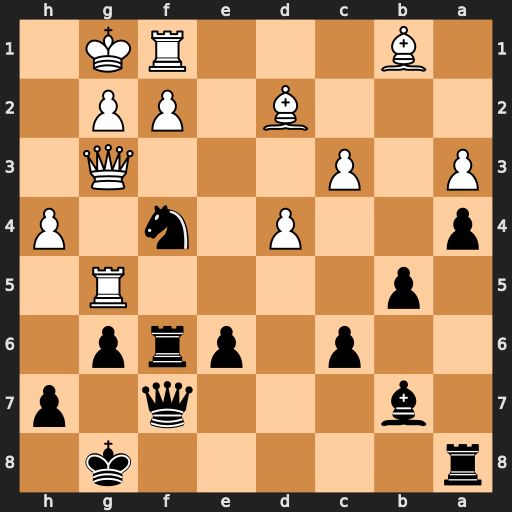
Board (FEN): r5k1/1b3q1p/2p1prp1/1p4R1/p2P1n1P/P1P3Q1/3B1PP1/1B3RK1
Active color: b
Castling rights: -
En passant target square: -
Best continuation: Ne2+ Kh2 Nxg3